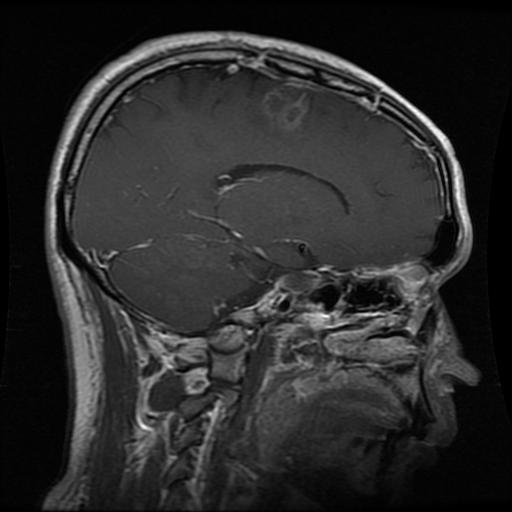
Label: glioma